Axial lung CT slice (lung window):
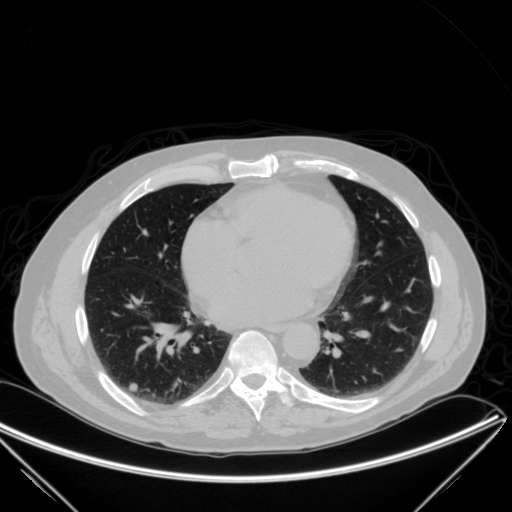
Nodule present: yes
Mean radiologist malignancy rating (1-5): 3.5